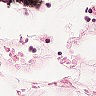
Metastatic tissue present: no